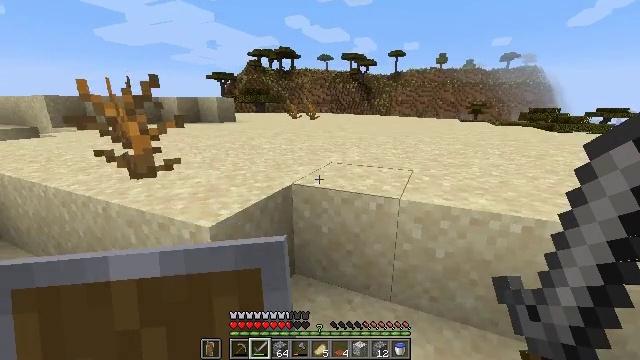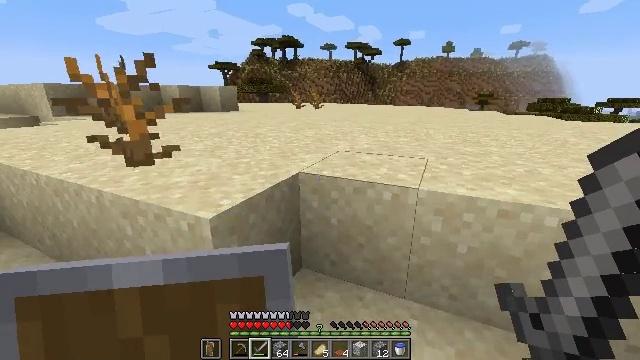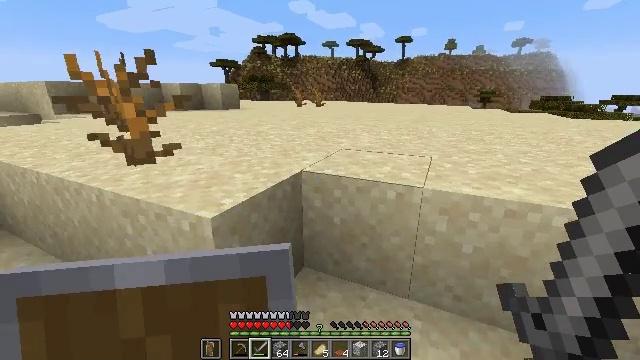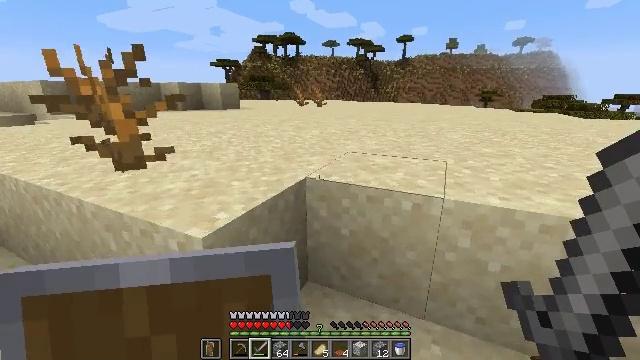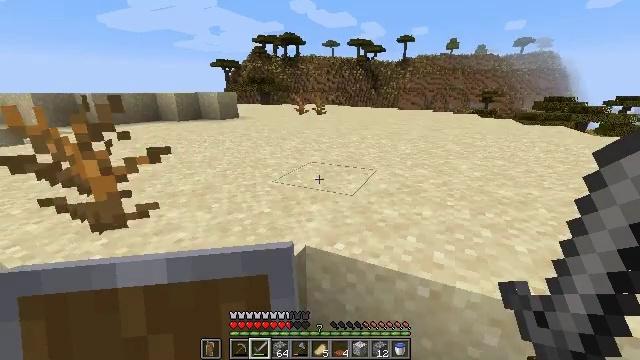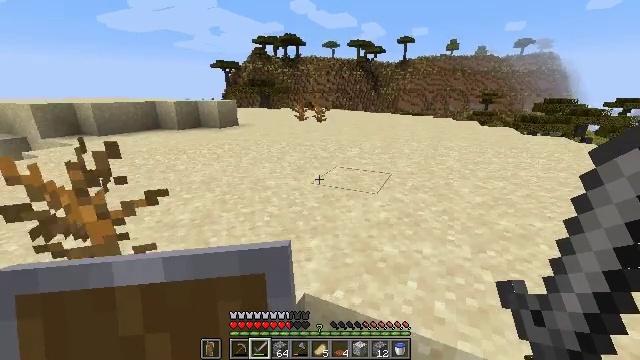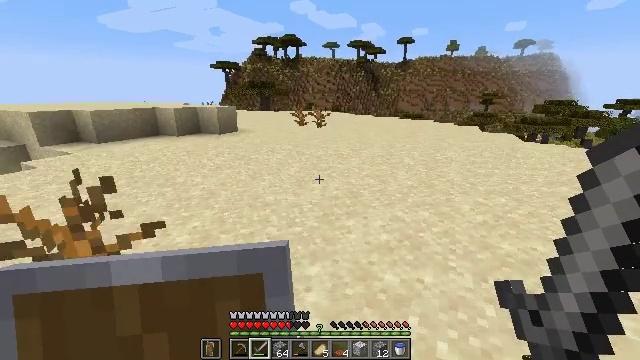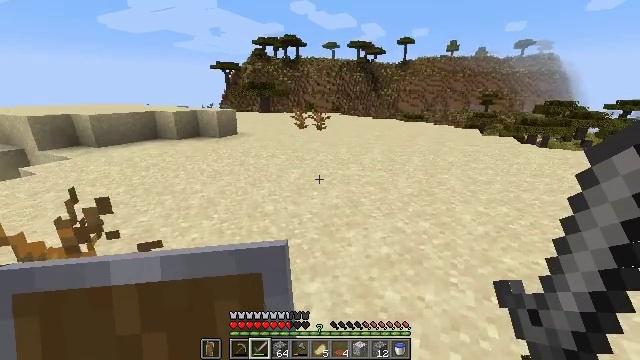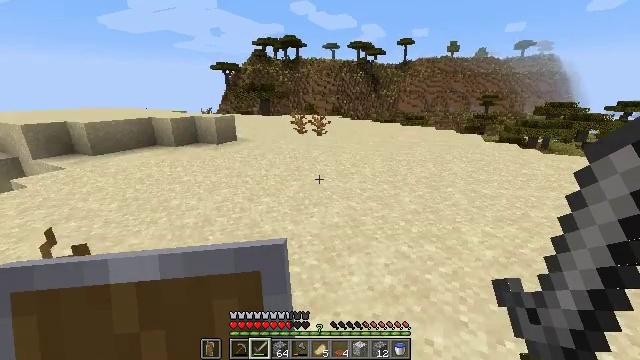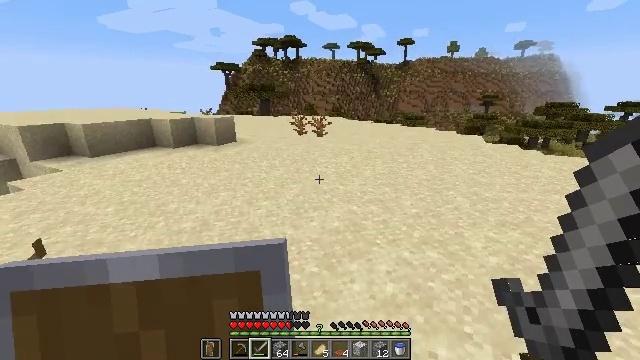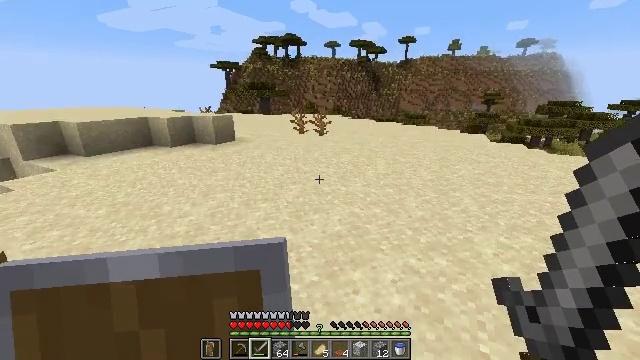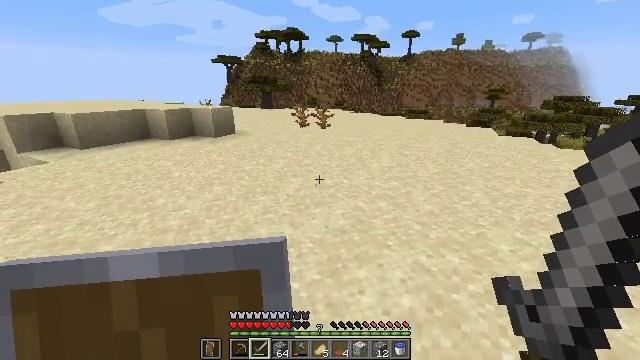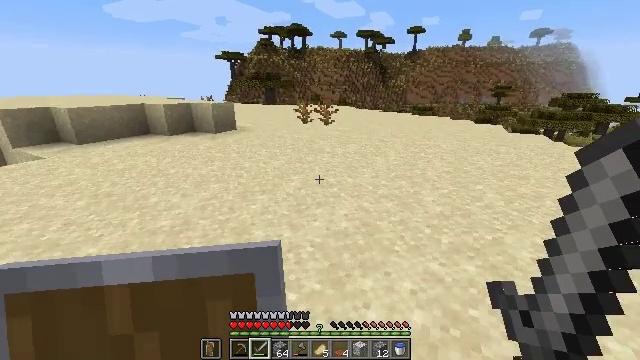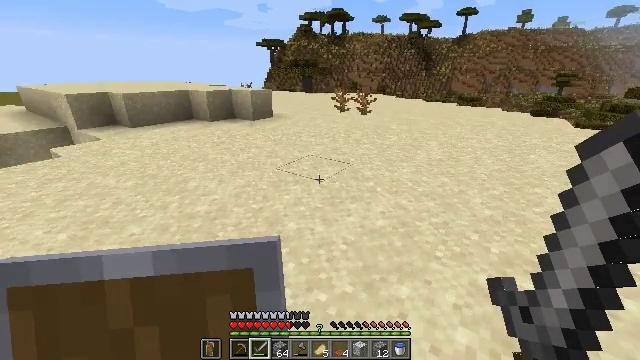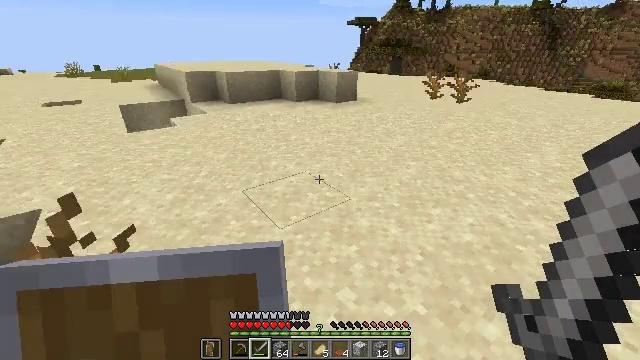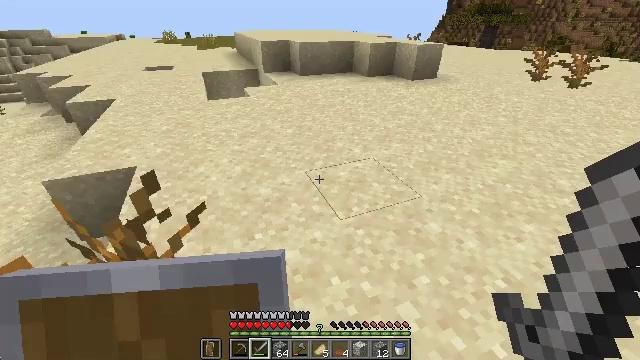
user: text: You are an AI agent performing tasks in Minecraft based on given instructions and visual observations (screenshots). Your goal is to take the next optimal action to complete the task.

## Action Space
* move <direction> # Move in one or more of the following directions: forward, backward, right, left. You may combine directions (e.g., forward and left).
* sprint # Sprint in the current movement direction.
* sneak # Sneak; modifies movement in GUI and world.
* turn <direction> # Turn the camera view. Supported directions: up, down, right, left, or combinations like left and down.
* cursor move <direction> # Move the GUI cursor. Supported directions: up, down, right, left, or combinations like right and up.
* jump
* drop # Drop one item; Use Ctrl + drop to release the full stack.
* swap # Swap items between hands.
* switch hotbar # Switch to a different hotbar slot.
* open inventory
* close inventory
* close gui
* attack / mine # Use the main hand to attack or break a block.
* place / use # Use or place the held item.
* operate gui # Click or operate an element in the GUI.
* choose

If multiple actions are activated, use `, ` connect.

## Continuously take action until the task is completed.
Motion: motion action
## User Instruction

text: Mine the dead bush in the desert.
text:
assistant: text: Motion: move forward, turn down
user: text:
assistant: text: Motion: move forward
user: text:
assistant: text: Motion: move forward
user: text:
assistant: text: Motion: move forward, jump
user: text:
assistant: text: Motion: move forward, jump
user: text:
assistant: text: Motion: move forward, jump
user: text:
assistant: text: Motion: move forward, jump
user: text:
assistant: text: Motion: move forward
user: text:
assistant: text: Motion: move forward
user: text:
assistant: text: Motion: move forward
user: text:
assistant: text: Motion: move forward
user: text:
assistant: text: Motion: move forward
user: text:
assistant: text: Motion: move forward and move left, turn left and down
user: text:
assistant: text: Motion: move forward and move left, turn left and down
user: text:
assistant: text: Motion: move forward and move left, turn left and down
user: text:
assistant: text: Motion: move forward and move left, turn left and down
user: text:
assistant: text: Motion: move forward, turn left and down
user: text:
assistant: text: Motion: turn left and down
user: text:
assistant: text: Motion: turn left and down
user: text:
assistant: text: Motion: no_op
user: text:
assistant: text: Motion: no_op
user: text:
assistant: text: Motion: attack / mine
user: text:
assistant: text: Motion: attack / mine
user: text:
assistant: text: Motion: attack / mine
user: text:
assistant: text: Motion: no_op
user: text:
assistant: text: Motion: no_op
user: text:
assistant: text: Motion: no_op